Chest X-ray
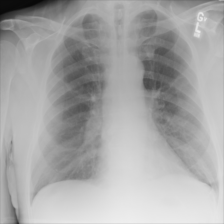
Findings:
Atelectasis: negative
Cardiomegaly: negative
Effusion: negative
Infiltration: positive
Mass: negative
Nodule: negative
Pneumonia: negative
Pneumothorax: negative
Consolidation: negative
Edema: negative
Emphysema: negative
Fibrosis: negative
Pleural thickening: negative
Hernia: negative